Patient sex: M
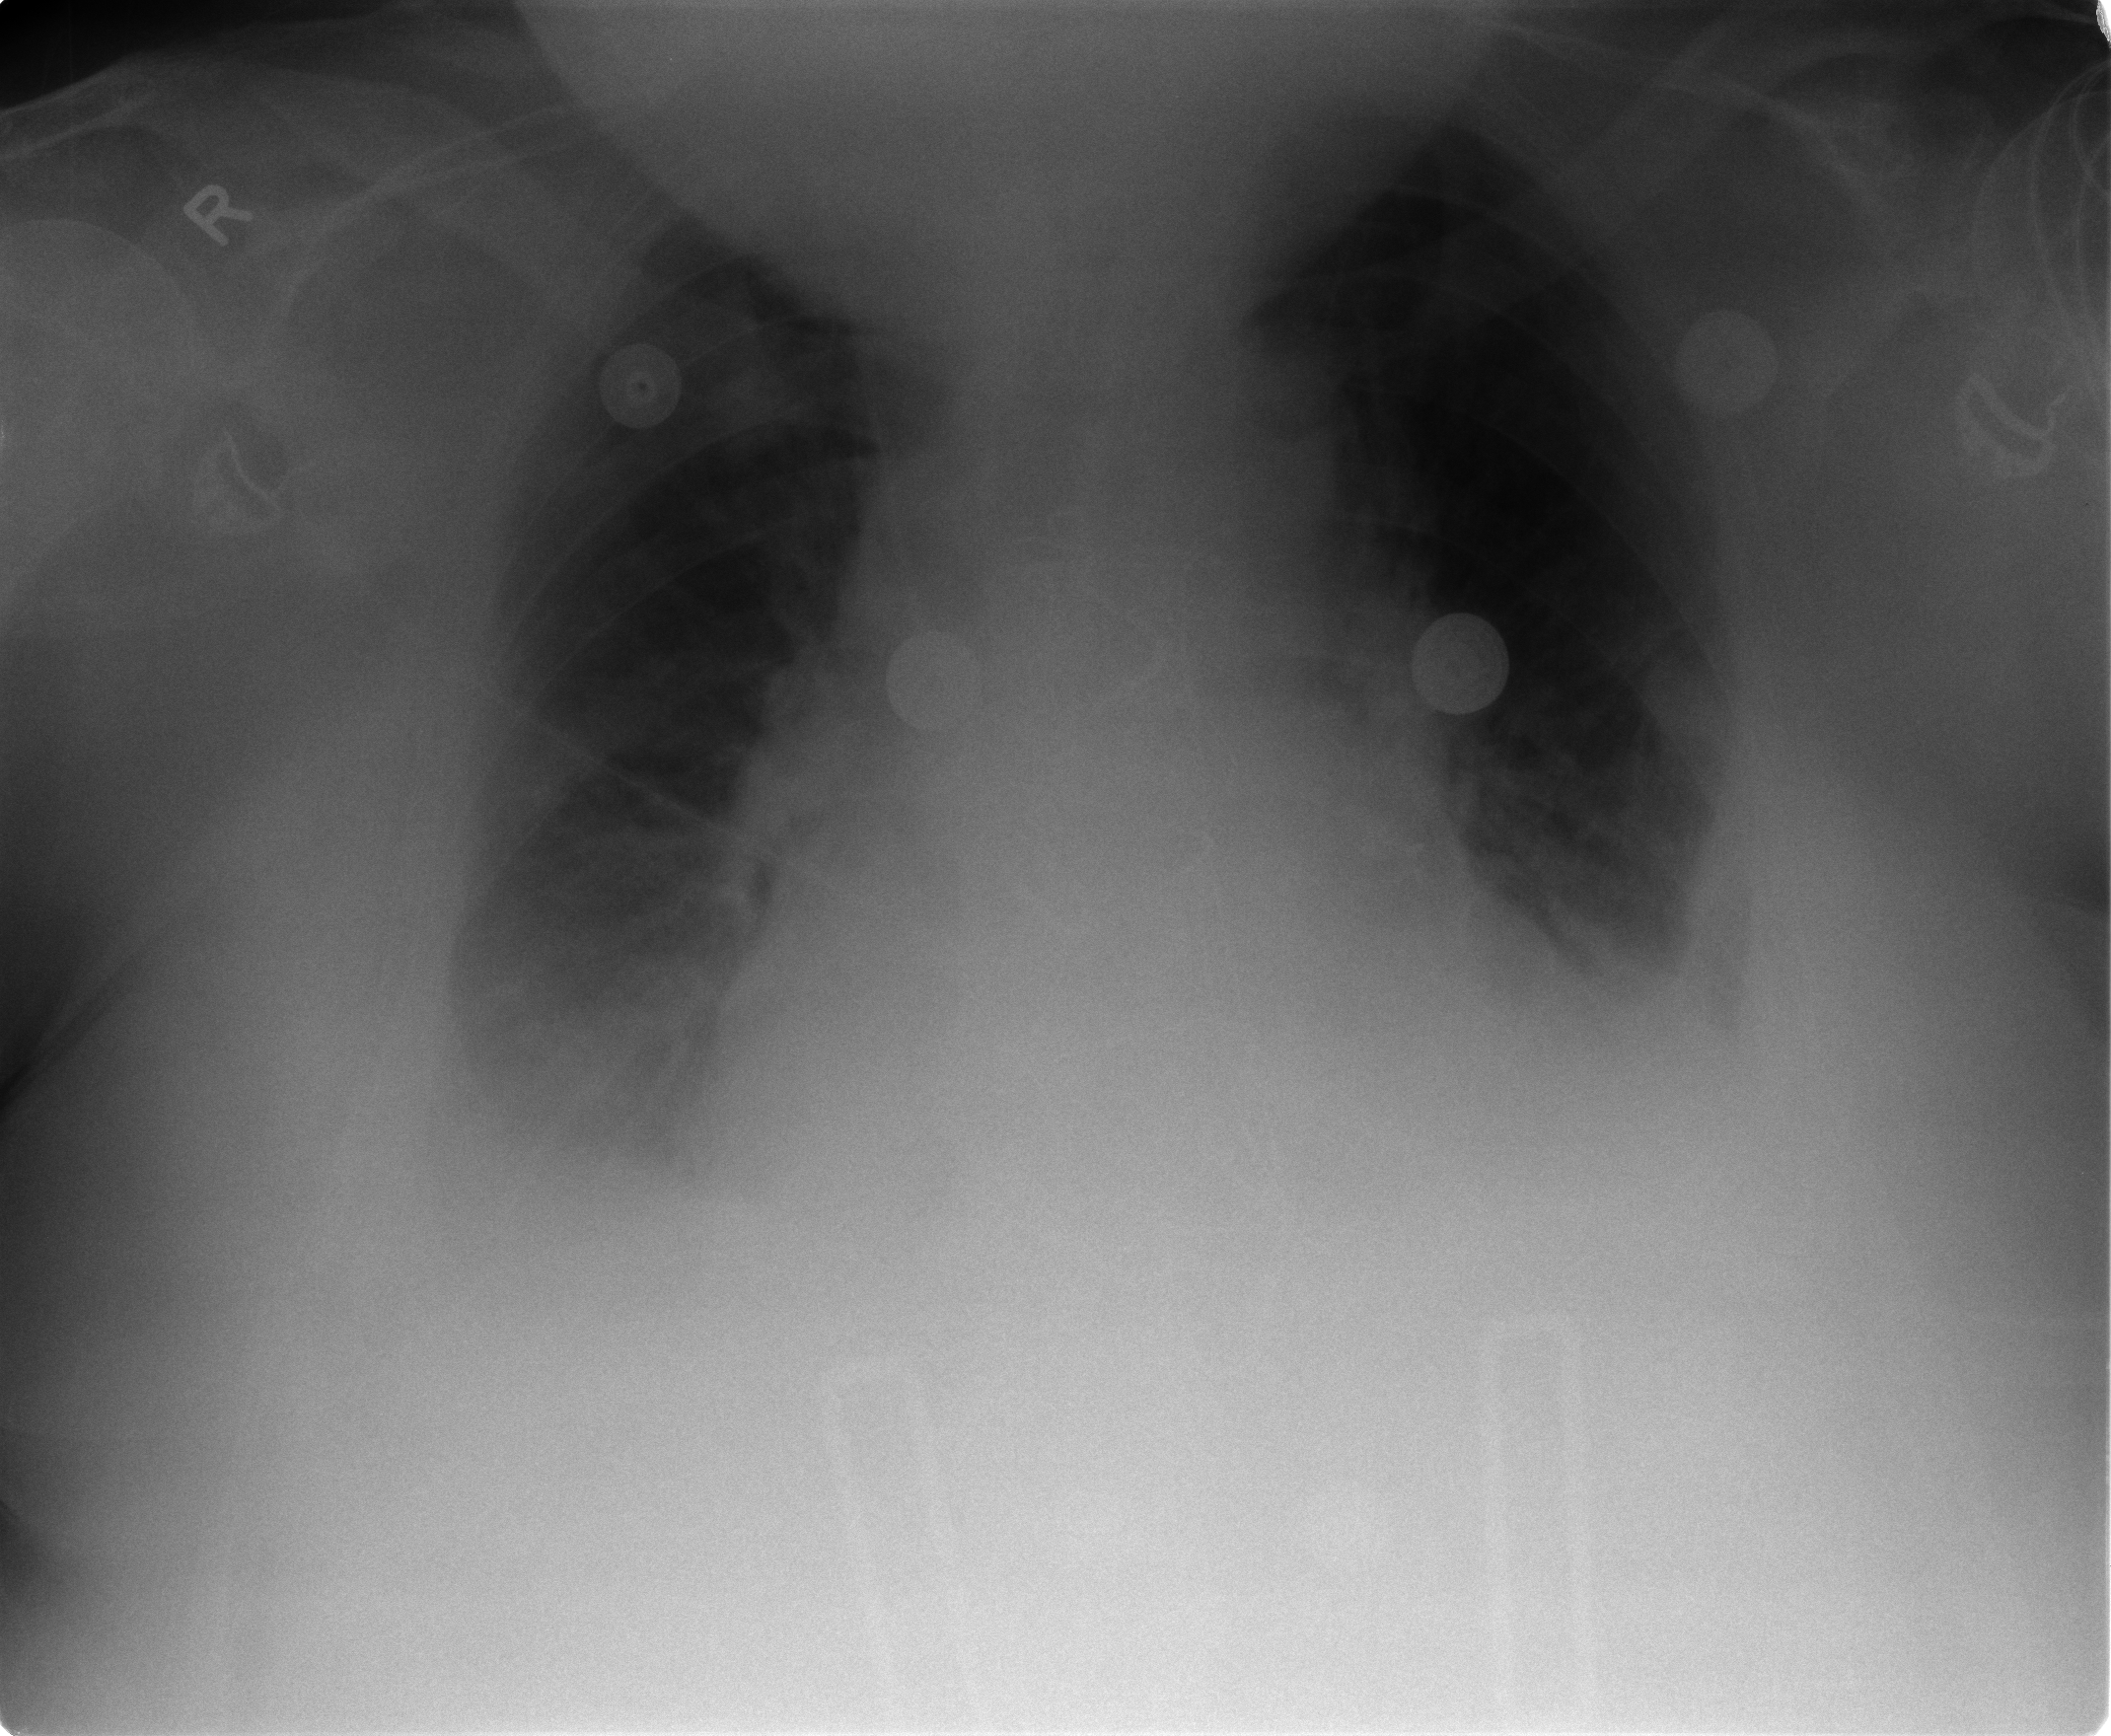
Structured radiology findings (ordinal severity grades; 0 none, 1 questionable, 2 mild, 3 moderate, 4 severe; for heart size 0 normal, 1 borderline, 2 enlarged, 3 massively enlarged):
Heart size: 2
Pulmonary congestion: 2
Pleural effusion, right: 2
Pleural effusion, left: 2
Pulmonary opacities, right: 2
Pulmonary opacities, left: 2
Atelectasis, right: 2
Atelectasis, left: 2